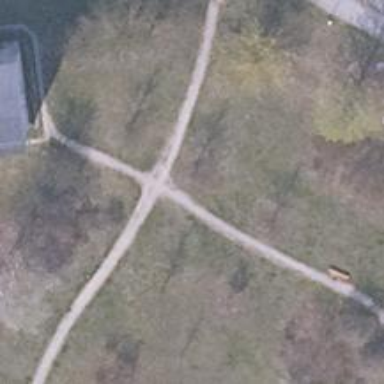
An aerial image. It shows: Paved path.